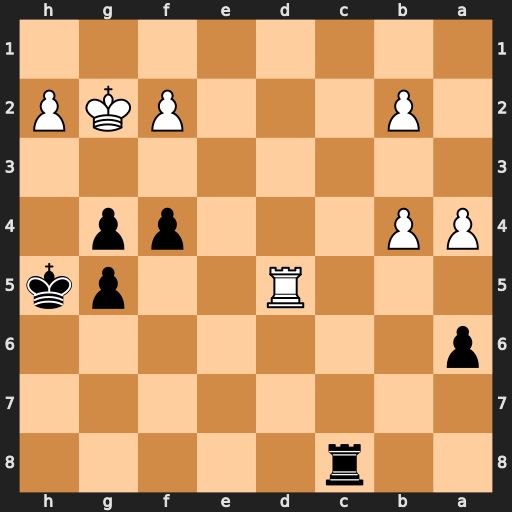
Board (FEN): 2r5/8/p7/3R2pk/PP3pp1/8/1P3PKP/8
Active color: b
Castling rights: -
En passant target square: -
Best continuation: f3+ Kg3 Rc1 h3 Rg1+ Kh2 Rg2+